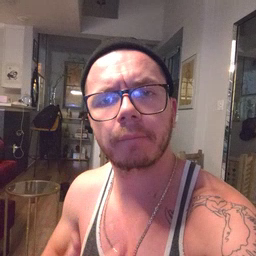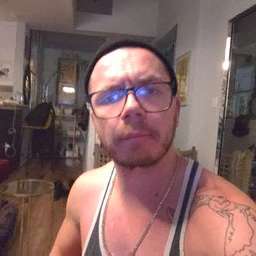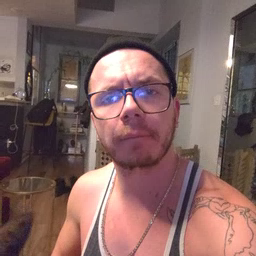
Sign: have